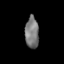
Tissue: lung
Cell type: T cells
Senescence score: 0.1744
Nuclear area (px): 424
Mean DAPI intensity: 120.795